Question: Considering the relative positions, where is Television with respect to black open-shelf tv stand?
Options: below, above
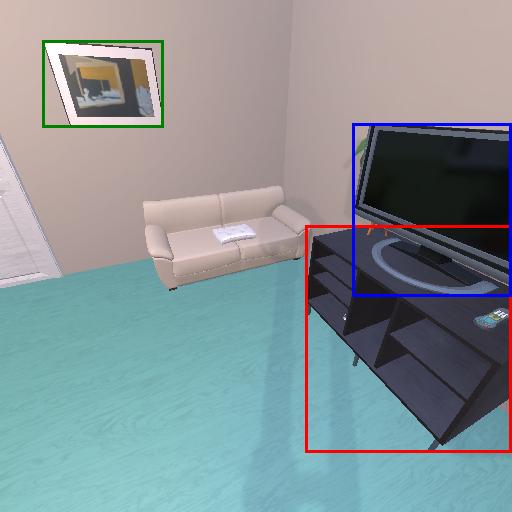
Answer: below